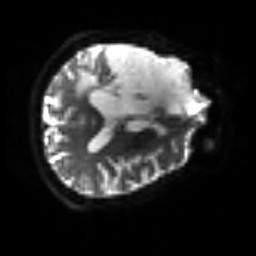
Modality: sbref
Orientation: axial
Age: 64
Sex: male
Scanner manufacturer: siemens
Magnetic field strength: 3 T
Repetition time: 3.2 s
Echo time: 0.081 s